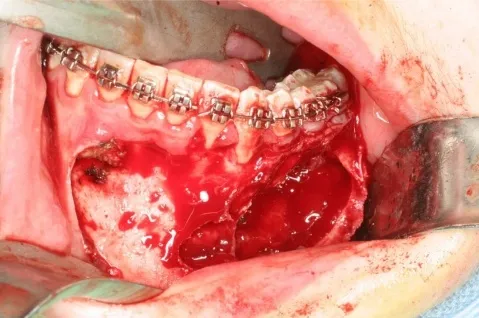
Anatomic tumor extension after the elevated flap.
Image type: medical_photograph (other_medical_photograph)